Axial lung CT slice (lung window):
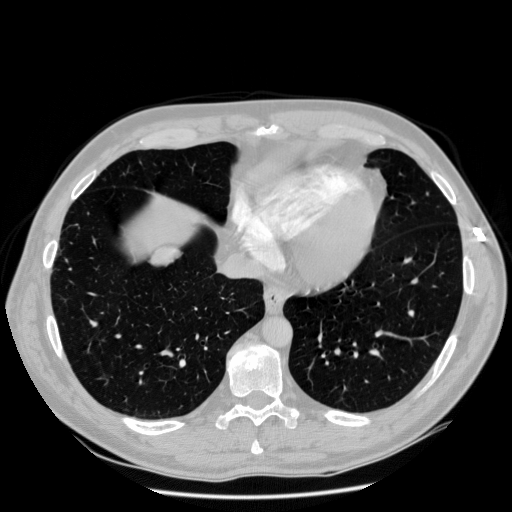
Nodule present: yes
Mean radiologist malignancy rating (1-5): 3